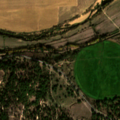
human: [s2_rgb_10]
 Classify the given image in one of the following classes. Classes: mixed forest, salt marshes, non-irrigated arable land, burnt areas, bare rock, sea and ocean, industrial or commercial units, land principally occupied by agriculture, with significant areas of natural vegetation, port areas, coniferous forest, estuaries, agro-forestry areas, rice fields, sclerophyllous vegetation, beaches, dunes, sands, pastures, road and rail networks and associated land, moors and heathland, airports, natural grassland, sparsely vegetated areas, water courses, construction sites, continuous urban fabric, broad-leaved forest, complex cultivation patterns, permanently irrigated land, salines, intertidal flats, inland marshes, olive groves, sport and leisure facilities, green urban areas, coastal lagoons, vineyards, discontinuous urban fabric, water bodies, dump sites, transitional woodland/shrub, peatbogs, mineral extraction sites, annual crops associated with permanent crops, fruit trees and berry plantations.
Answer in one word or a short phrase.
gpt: non-irrigated arable land, permanently irrigated land, mixed forest